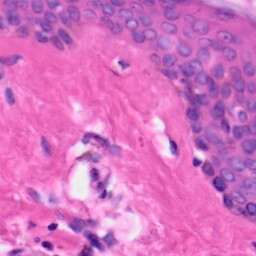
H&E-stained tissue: Skin